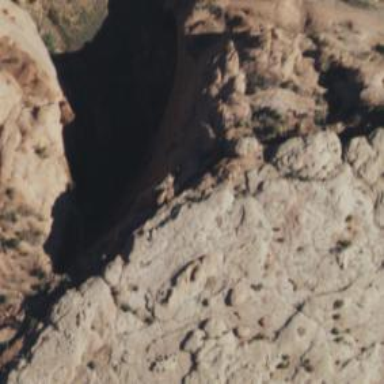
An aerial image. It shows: Natural cliff.